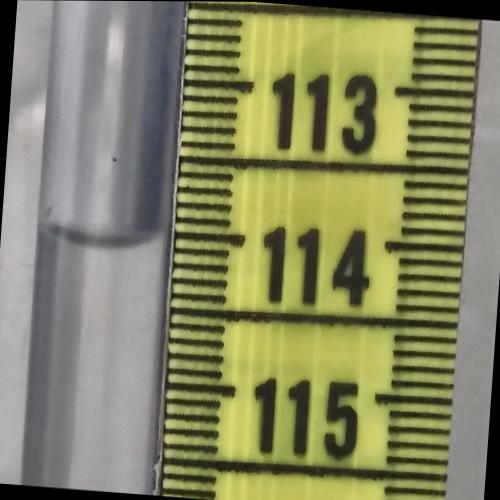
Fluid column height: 114.0 cm